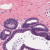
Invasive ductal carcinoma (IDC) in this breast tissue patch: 0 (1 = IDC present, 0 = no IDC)